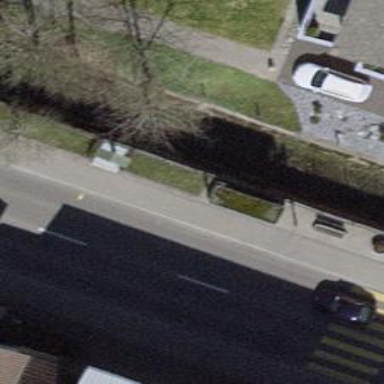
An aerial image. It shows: Bus stop with shelter. It is platform for public transport.